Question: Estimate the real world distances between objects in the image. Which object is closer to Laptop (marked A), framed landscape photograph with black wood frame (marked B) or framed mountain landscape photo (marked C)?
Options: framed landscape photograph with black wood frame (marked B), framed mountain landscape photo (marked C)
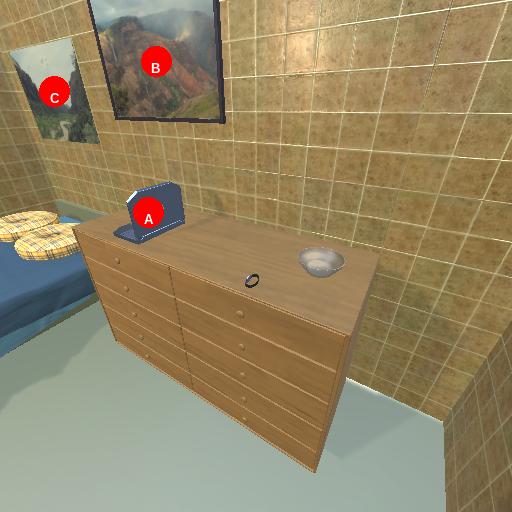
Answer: framed landscape photograph with black wood frame (marked B)